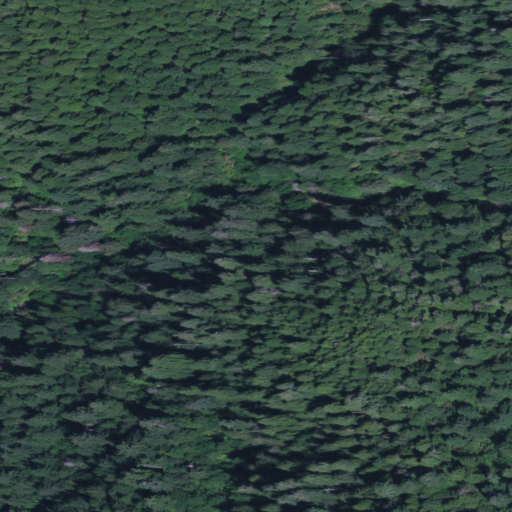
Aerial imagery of valley in Oregon named Poverty Gulch containing evergreen forest and mixed forest